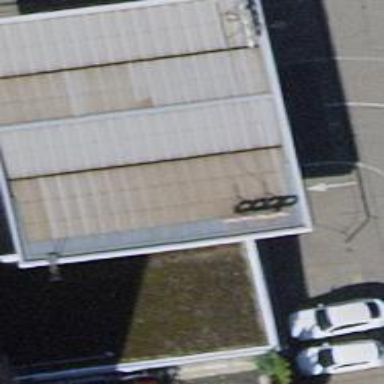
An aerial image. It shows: Fuel station.